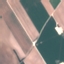
Land use / land cover class: AnnualCrop